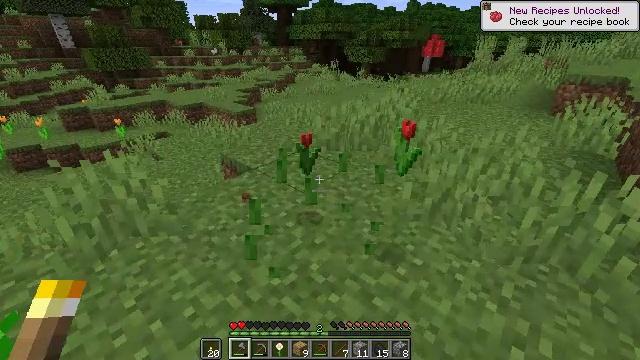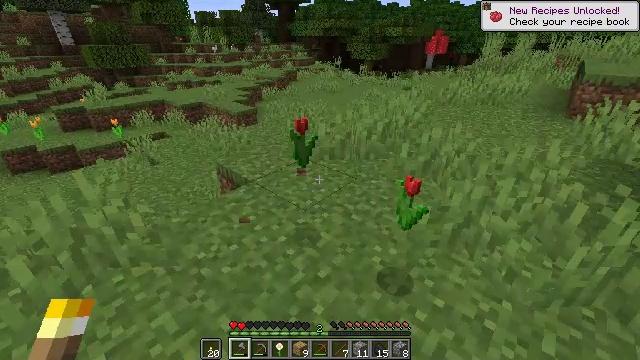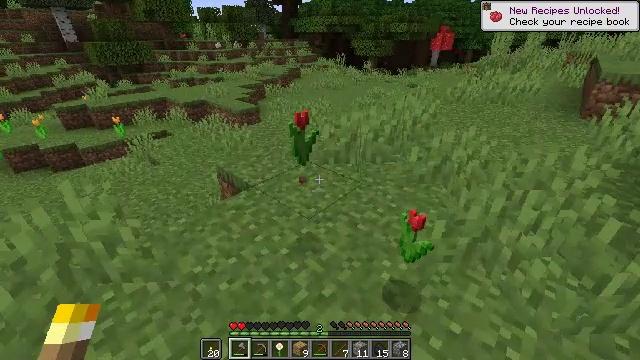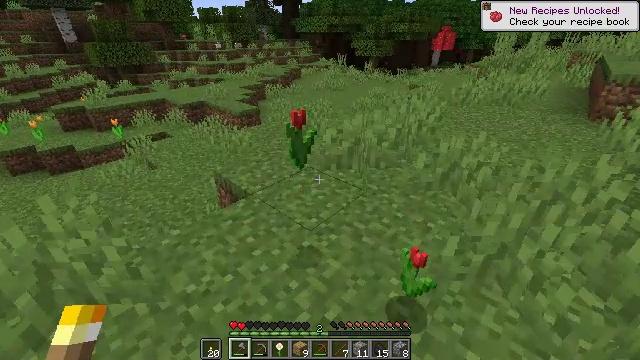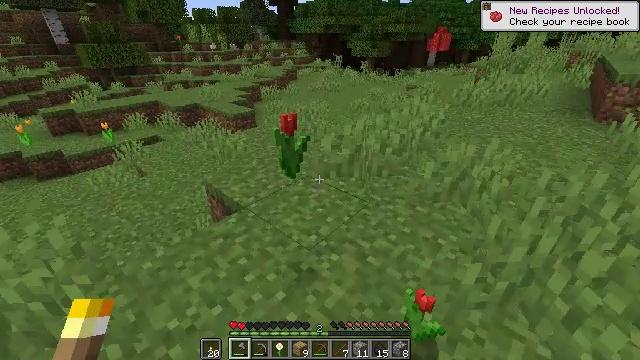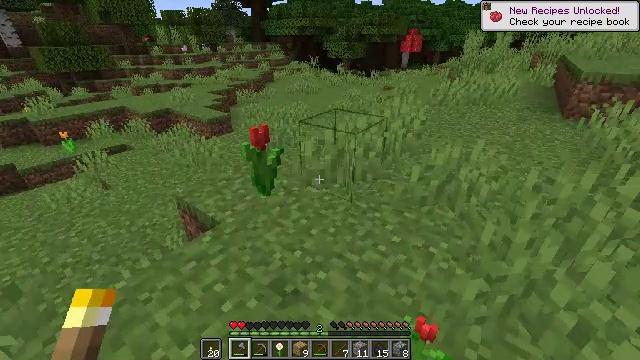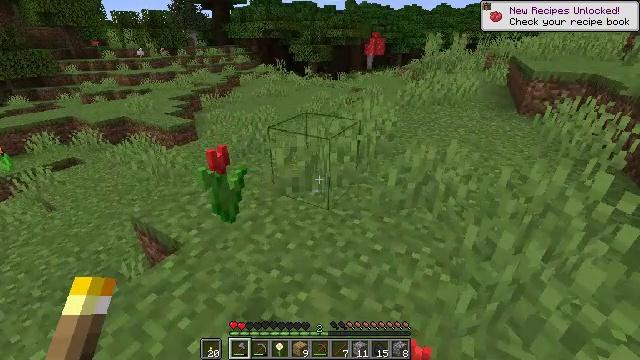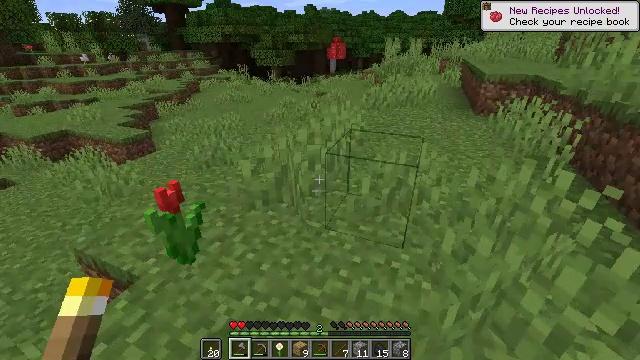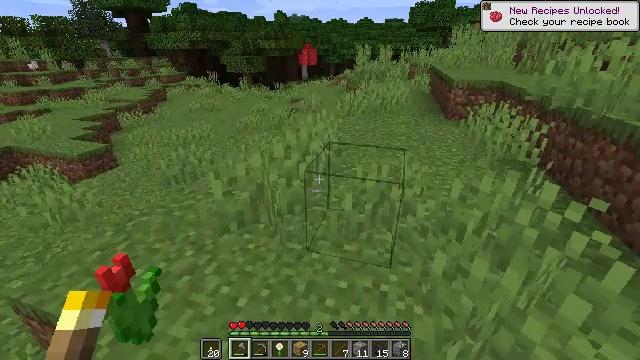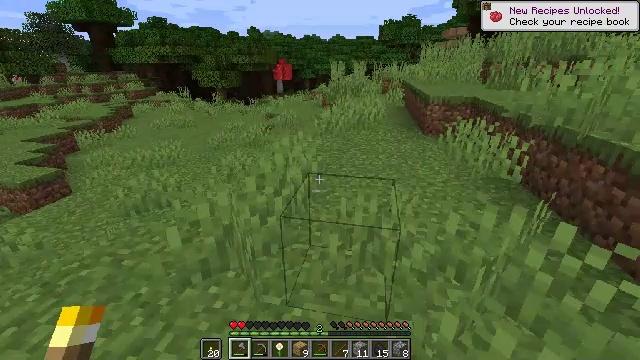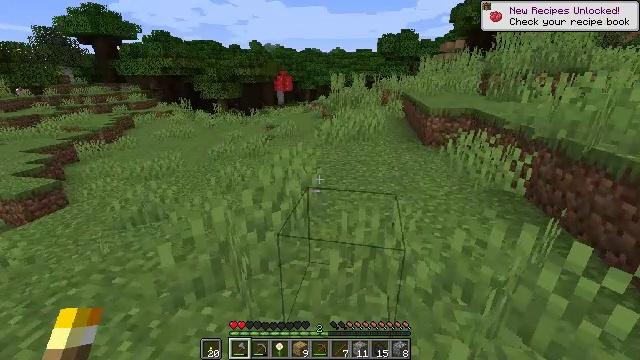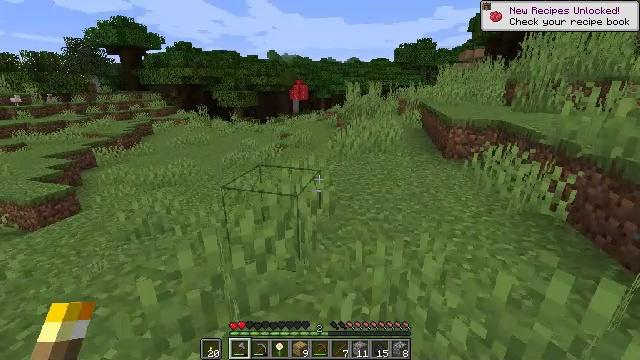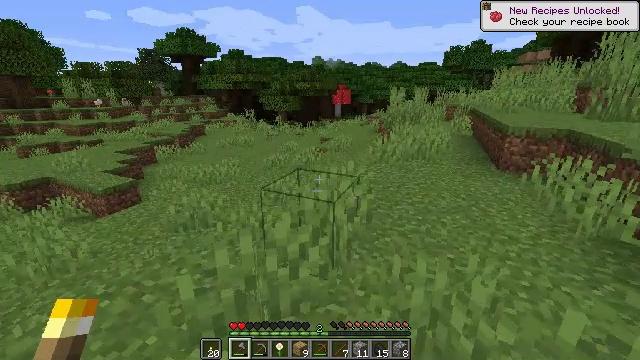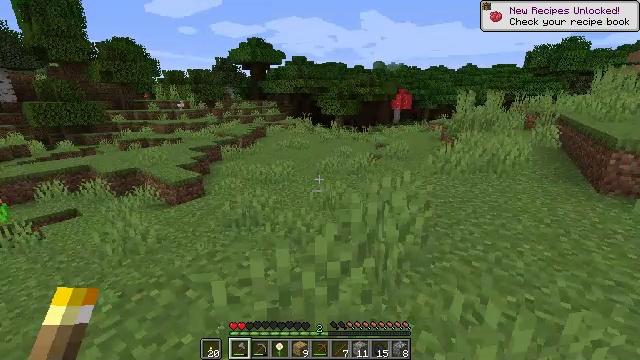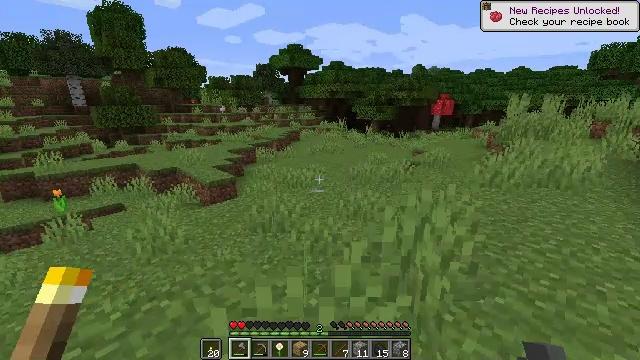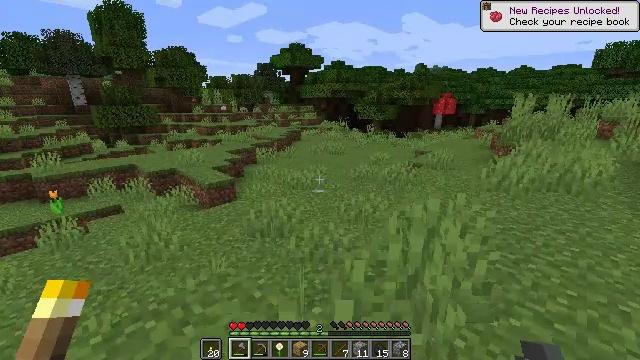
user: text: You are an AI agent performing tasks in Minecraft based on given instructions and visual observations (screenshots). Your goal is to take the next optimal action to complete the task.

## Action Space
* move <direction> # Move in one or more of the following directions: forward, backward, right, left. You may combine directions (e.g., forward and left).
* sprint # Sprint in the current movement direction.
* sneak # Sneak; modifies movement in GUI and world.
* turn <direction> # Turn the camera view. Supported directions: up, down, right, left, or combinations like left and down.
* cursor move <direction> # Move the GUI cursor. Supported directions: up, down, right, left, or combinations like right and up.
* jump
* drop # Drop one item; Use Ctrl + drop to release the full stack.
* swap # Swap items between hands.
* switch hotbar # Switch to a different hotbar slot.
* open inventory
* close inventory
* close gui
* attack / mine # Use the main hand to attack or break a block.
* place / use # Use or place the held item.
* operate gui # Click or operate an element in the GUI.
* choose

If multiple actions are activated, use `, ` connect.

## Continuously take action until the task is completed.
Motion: motion action
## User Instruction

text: Gather the red tulip in the meadow.
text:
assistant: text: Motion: move forward
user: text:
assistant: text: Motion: move forward
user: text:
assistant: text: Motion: move forward
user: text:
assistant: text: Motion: move forward
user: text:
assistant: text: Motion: move forward, turn right
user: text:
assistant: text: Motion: move forward, turn right
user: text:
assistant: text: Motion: move forward, turn right
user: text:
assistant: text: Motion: move forward, turn right and up
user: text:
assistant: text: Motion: move forward, turn right and up
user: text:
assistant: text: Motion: move forward, turn up
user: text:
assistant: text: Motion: move forward, turn left and up
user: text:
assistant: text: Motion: move forward, turn left
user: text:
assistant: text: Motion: move forward, turn left
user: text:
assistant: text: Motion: move forward, turn left
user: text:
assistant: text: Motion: move forward
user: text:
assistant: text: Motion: move forward
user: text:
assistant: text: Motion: move forward
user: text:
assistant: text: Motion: move forward
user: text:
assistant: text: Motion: move forward
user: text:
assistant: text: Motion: move forward
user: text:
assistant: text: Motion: move forward
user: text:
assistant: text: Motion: move forward
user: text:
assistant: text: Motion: move forward, turn left
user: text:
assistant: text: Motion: turn left and up
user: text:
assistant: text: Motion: turn left and up
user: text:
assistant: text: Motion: no_op
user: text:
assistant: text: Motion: no_op
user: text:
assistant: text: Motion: no_op
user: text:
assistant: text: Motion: no_op
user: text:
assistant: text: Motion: no_op